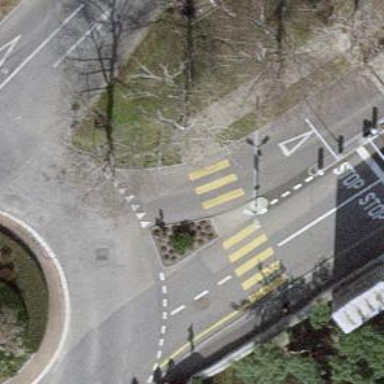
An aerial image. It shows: Uncontrolled zebra crossing with marked island on the road.